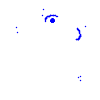
Particle: pion